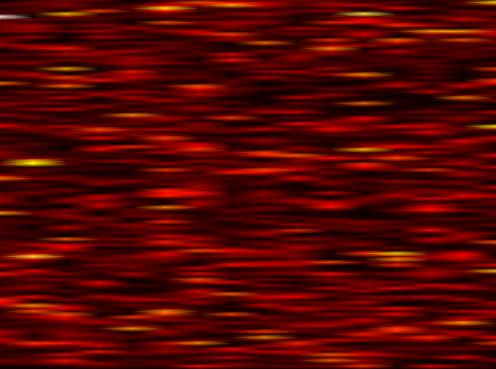
Label: UFMC